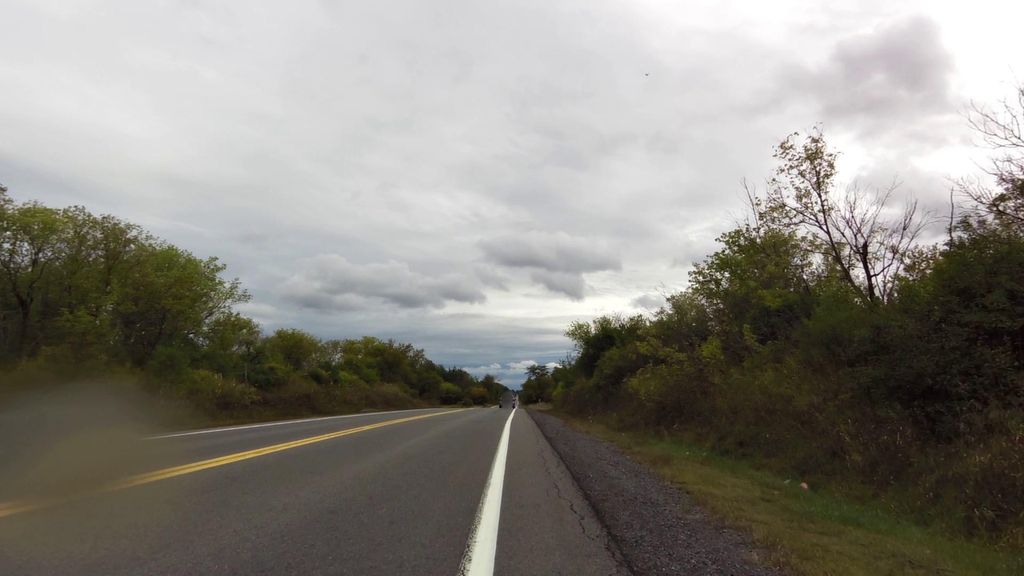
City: ottawa-gatineau